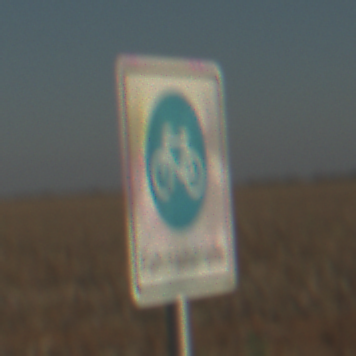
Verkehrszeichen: BeginnFahrradstrasse
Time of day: SunriseSunset
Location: Outdoor (Nature)
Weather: Clear
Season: NotSpecified
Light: Natural